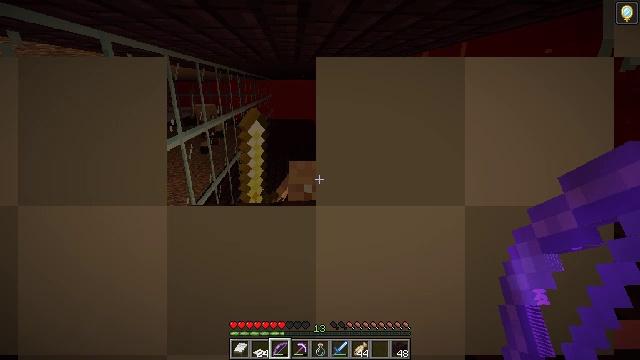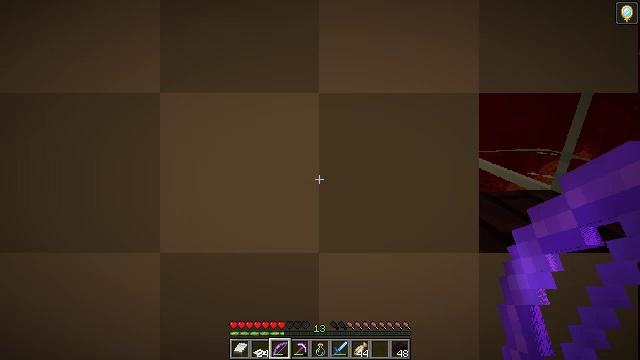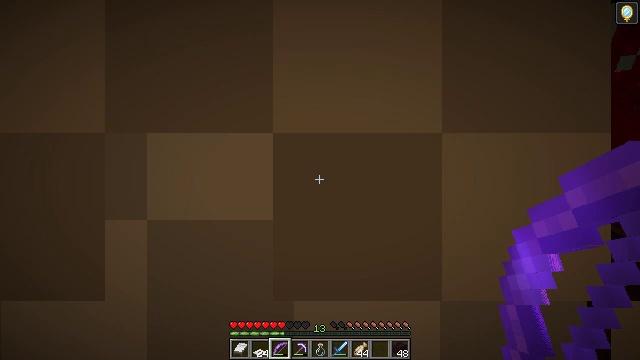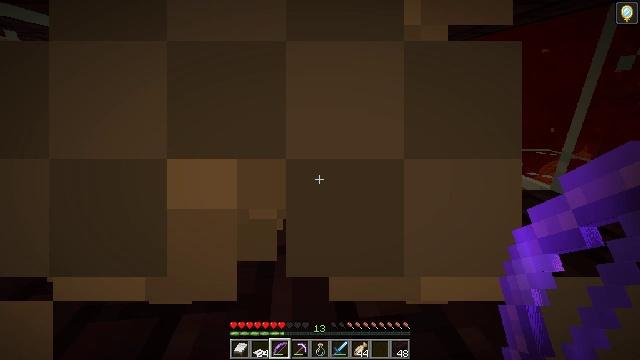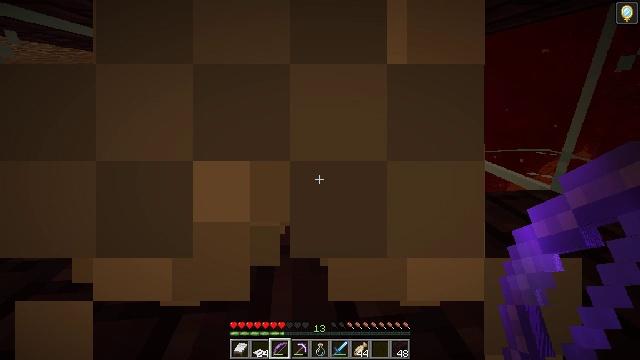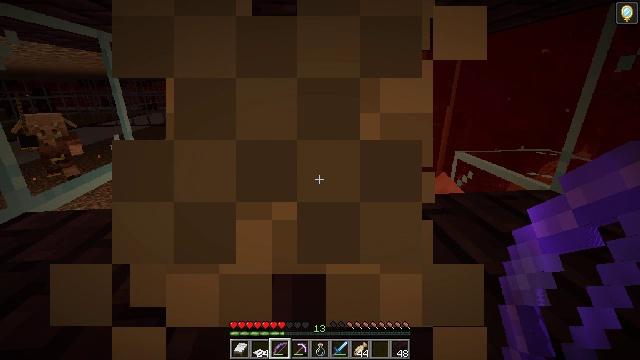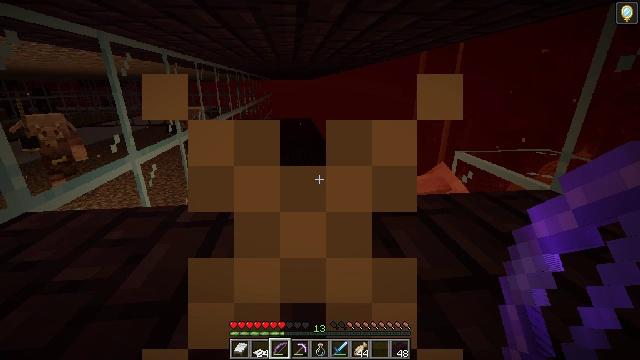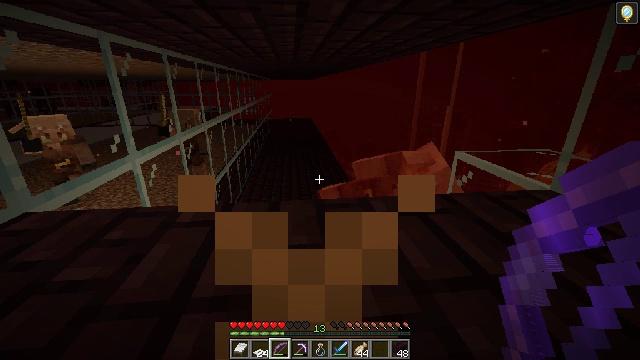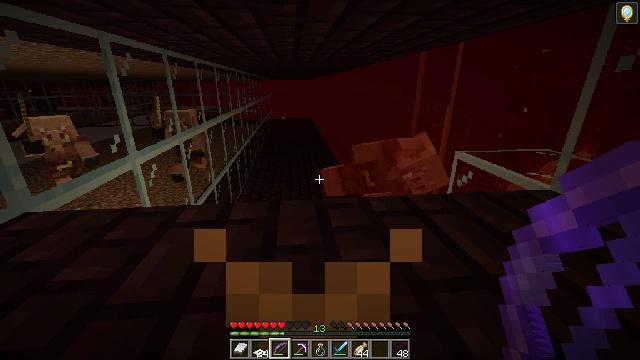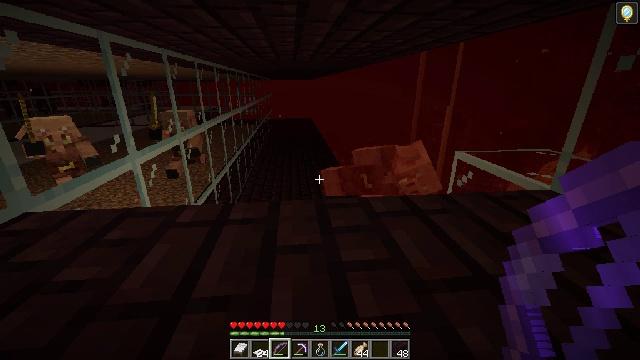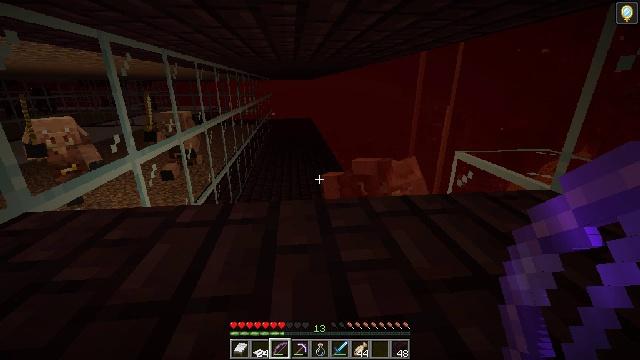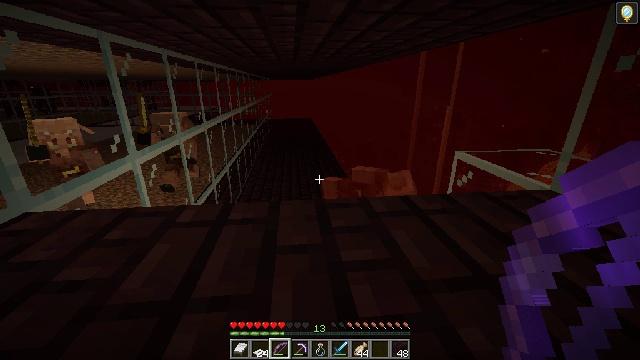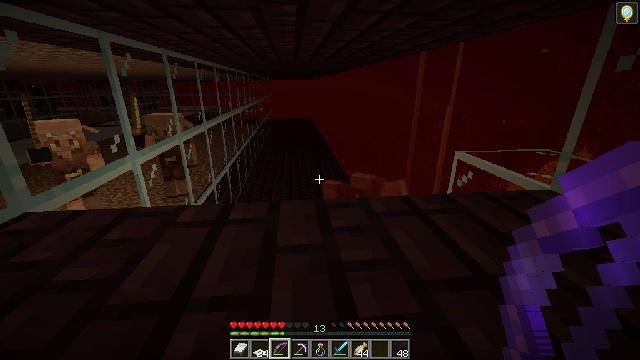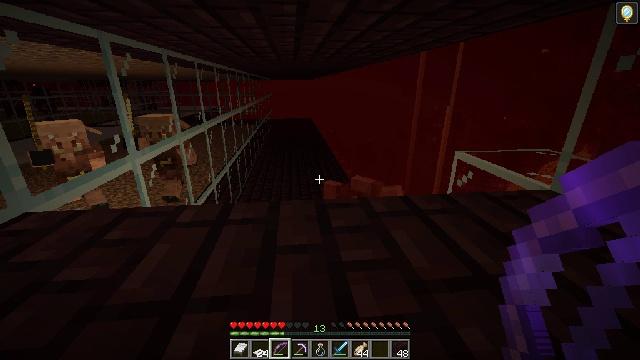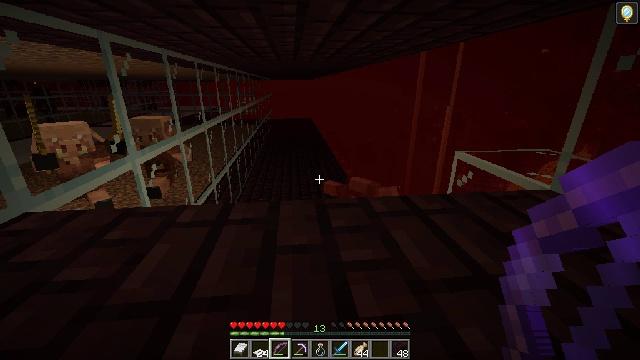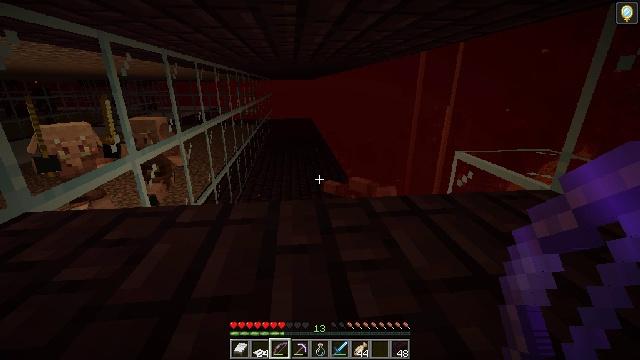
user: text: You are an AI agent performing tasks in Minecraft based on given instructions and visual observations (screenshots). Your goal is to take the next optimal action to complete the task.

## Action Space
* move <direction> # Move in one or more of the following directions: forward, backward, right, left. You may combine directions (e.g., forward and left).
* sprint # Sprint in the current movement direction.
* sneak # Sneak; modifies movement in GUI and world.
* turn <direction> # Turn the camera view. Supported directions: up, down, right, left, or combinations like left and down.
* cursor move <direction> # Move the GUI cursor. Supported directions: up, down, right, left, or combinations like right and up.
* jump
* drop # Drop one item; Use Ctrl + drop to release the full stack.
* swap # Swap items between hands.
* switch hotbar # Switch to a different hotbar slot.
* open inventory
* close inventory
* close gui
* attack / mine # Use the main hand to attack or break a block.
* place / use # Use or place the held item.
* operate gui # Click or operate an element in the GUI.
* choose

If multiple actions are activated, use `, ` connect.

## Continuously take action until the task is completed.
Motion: motion action
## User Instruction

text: Attack the nether bricks to collect them.
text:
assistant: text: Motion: no_op
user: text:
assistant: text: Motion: no_op
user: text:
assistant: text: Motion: no_op
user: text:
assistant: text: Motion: no_op
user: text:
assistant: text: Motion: no_op
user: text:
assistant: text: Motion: no_op
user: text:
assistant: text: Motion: no_op
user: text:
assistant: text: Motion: no_op
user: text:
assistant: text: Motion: no_op
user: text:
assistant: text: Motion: no_op
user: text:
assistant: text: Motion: no_op
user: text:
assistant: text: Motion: no_op
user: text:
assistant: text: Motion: no_op
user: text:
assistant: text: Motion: no_op
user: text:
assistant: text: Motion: no_op
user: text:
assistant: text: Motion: no_op
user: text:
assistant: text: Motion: turn left
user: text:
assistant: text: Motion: turn left
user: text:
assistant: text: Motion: turn left
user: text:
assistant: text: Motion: turn left and down
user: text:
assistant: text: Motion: turn left
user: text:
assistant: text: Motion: turn left
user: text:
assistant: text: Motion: turn left
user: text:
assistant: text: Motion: turn left
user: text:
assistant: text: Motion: no_op
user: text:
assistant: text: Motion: no_op
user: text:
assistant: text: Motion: no_op
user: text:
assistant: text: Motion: no_op
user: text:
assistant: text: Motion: no_op
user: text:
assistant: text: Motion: no_op